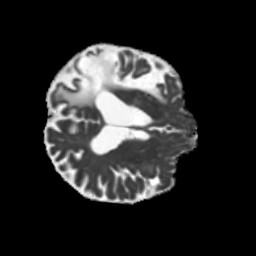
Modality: MD
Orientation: axial
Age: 52
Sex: male
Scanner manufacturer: siemens
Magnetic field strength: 3 T
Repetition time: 5.25 s
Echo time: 0.08 s